Interaction volume radius: 5 \u00c5
Interaction volume height: 15 \u00c5
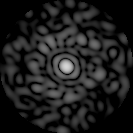
Disorder parameter: 0.8699